Field crop: maize
Growth stage: 2
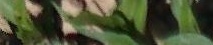
Species: maize